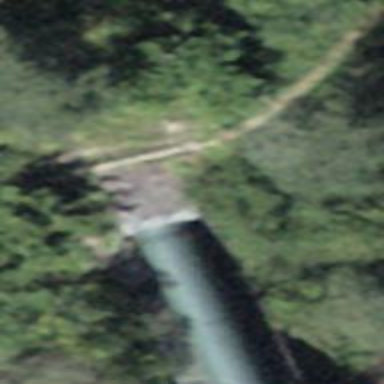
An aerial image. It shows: Bridge over water pipeline.